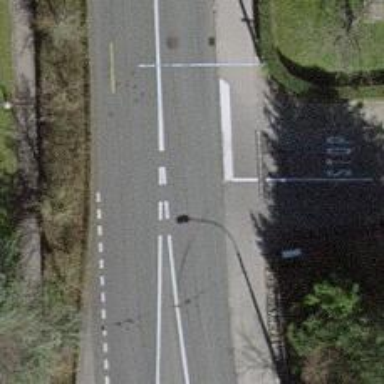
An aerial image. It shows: Unmarked road crossing.